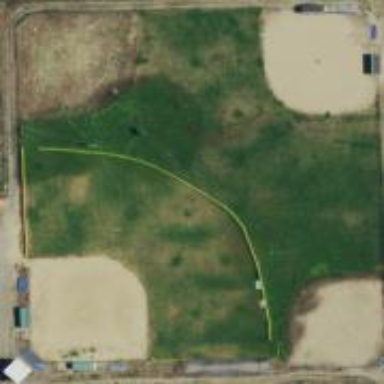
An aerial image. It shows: Baseball pitch for leisure land activities.